Question: I am trying to make a custom vertical switch with CoreGraphics. I have switch background and the switch thumb drawing in separate views, but for some reason, I can't seem to set the background color of the thumb view to clearcolor. Any help would be greatly appreciated!

'''
![import UIKit
import QuartzCore
class ThumbView:UIView {
var thumbPath = UIBezierPath()
init(frame: CGRect) {
super.init(frame: frame)
// self.opaque = false
// self.backgroundColor = UIColor.clearColor()
}
init(coder aDecoder: NSCoder!) {
super.init(coder: aDecoder)
self.opaque = false
self.backgroundColor = UIColor.clearColor()
}
override func drawRect(rect: CGRect) {
let contentFrame = rect
let context = UIGraphicsGetCurrentContext()
let bgPath = UIBezierPath(rect: self.frame)
let bgColor = UIColor.clearColor()
bgColor.setFill()
bgPath.fill()
self.backgroundColor = bgColor;
let white = UIColor(red: 1.000, green: 1.000, blue: 1.000, alpha: 1.000)
let shadowOffset = CGSizeMake(0.1, 3.1)
let shadowBlurRadius: CGFloat = 5
let shadow = UIColor.darkGrayColor()
CGContextSaveGState(context)
//// thumb Drawing
thumbPath = UIBezierPath(ovalInRect: CGRectMake(0, 0, rect.size.height, rect.size.width))
CGContextSaveGState(context)
CGContextSetShadowWithColor(context, shadowOffset, shadowBlurRadius, shadow.CGColor)
white.setFill()
thumbPath.fill()
CGContextRestoreGState(context)
}
}
class VerticalSwitch: UIView {
var switchBackgroundPath = UIBezierPath()
var thumbView = ThumbView()
init(frame: CGRect) {
super.init(frame: frame)
}
init(coder aDecoder: NSCoder!) {
super.init(coder: aDecoder)
self.clipsToBounds = true
thumbView = ThumbView()
NSLog("%@", NSStringFromCGRect(self.frame))
self.addSubview(thumbView)
}
override func layoutSubviews() {
thumbView.frame = CGRectMake(5, 5, self.frame.size.width - 10, self.frame.size.width - 10)
}
// Only override drawRect: if you perform custom drawing.
// An empty implementation adversely affects performance during animation.
override func drawRect(rect: CGRect)
{
let contentFrame = rect
//// General Declarations
let context = UIGraphicsGetCurrentContext()
//// Color Declarations
let gDGreen = UIColor(red: 0.157, green: 0.475, blue: 0.153, alpha: 1.000)
//// Shadow Declarations
let innerShadow = UIColor.darkGrayColor().colorWithAlphaComponent(0.9)
let innerShadowOffset = CGSizeMake(0.1, -5.1)
let innerShadowBlurRadius: CGFloat = 10
//// switchBackground Drawing
switchBackgroundPath.moveToPoint(CGPointMake(contentFrame.minX + 85.36, contentFrame.minY + 0.06764 * contentFrame.height))
switchBackgroundPath.addCurveToPoint(CGPointMake(contentFrame.minX + 100, contentFrame.minY + 0.23095 * contentFrame.height), controlPoint1: CGPointMake(contentFrame.minX + 95.12, contentFrame.minY + 0.11274 * contentFrame.height), controlPoint2: CGPointMake(contentFrame.minX + 100, contentFrame.minY + 0.17184 * contentFrame.height))
switchBackgroundPath.addLineToPoint(CGPointMake(contentFrame.minX + 100, contentFrame.minY + 0.76905 * contentFrame.height))
switchBackgroundPath.addCurveToPoint(CGPointMake(contentFrame.minX + 85.36, contentFrame.minY + 0.93236 * contentFrame.height), controlPoint1: CGPointMake(contentFrame.minX + 100, contentFrame.minY + 0.82816 * contentFrame.height), controlPoint2: CGPointMake(contentFrame.minX + 95.12, contentFrame.minY + 0.88726 * contentFrame.height))
switchBackgroundPath.addCurveToPoint(CGPointMake(contentFrame.minX + 14.64, contentFrame.minY + 0.93236 * contentFrame.height), controlPoint1: CGPointMake(contentFrame.minX + 65.83, contentFrame.minY + 1.02255 * contentFrame.height), controlPoint2: CGPointMake(contentFrame.minX + 34.17, contentFrame.minY + 1.02255 * contentFrame.height))
switchBackgroundPath.addCurveToPoint(CGPointMake(contentFrame.minX, contentFrame.minY + 0.76905 * contentFrame.height), controlPoint1: CGPointMake(contentFrame.minX + 4.88, contentFrame.minY + 0.88726 * contentFrame.height), controlPoint2: CGPointMake(contentFrame.minX, contentFrame.minY + 0.82816 * contentFrame.height))
switchBackgroundPath.addLineToPoint(CGPointMake(contentFrame.minX, contentFrame.minY + 0.23095 * contentFrame.height))
switchBackgroundPath.addCurveToPoint(CGPointMake(contentFrame.minX + 14.64, contentFrame.minY + 0.06764 * contentFrame.height), controlPoint1: CGPointMake(contentFrame.minX, contentFrame.minY + 0.17184 * contentFrame.height), controlPoint2: CGPointMake(contentFrame.minX + 4.88, contentFrame.minY + 0.11274 * contentFrame.height))
switchBackgroundPath.addCurveToPoint(CGPointMake(contentFrame.minX + 85.36, contentFrame.minY + 0.06764 * contentFrame.height), controlPoint1: CGPointMake(contentFrame.minX + 34.17, contentFrame.minY + -0.02255 * contentFrame.height), controlPoint2: CGPointMake(contentFrame.minX + 65.83, contentFrame.minY + -0.02255 * contentFrame.height))
switchBackgroundPath.closePath()
gDGreen.setFill()
switchBackgroundPath.fill()
////// switchBackground Inner Shadow
CGContextSaveGState(context)
CGContextClipToRect(context, switchBackgroundPath.bounds)
CGContextSetShadow(context, CGSizeMake(0, 0), 0)
CGContextSetAlpha(context, CGColorGetAlpha(innerShadow.CGColor))
CGContextBeginTransparencyLayer(context, nil)
let switchBackgroundOpaqueShadow = innerShadow.colorWithAlphaComponent(1)
CGContextSetShadowWithColor(context, innerShadowOffset, innerShadowBlurRadius, switchBackgroundOpaqueShadow.CGColor)
CGContextSetBlendMode(context, kCGBlendModeSourceOut)
CGContextBeginTransparencyLayer(context, nil)
switchBackgroundOpaqueShadow.setFill()
switchBackgroundPath.fill()
CGContextEndTransparencyLayer(context)
CGContextRestoreGState(context)
}
override func touchesBegan(touches: NSSet!, withEvent event: UIEvent!) {
}
}]
'''
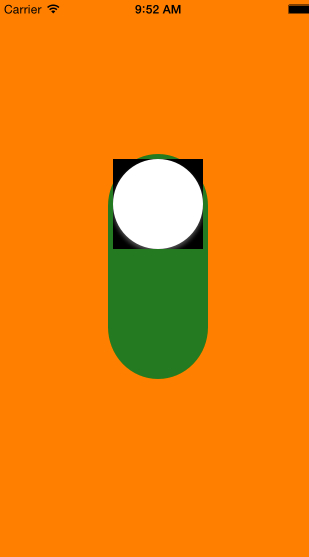
Answer: You should create thumbView using constructor with frame parameter:
'''
thumbView = ThumbView(frame: CGRectMake(0,0, 0, 0))
'''
And ThumbView 'init(frame: CGRect)' should be:
'''
init(frame: CGRect) {
super.init(frame: frame)
self.opaque = false
self.backgroundColor = UIColor.clearColor()
}
'''
Alternatively you can create parameterless construct in ThumbView but must call 'super.init(frame:CGRectMake(0,0, 0, 0))' and set opaque and background properties anyway.
- 'CGContextRestoreGState''drawRect:'- 'CGContextEndTransparencyLayer''drawRect:''CGContextEndTransparencyLayer'
Emulator screenshot:

'''
import Foundation
import UIKit
import QuartzCore
class ThumbView:UIView {
var thumbPath = UIBezierPath()
init(frame: CGRect) {
super.init(frame: frame)
self.opaque = false
self.backgroundColor = UIColor.clearColor()
}
init(coder aDecoder: NSCoder!) {
super.init(coder: aDecoder)
self.opaque = false
self.backgroundColor = UIColor.clearColor()
}
override func drawRect(rect: CGRect) {
let contentFrame = rect
let context = UIGraphicsGetCurrentContext()
let bgPath = UIBezierPath(rect: self.frame)
let bgColor = UIColor.clearColor()
bgColor.setFill()
bgPath.fill()
self.backgroundColor = bgColor;
let white = UIColor(red: 1.000, green: 1.000, blue: 1.000, alpha: 1.000)
let shadowOffset = CGSizeMake(0.1, 3.1)
let shadowBlurRadius: CGFloat = 5
let shadow = UIColor.darkGrayColor()
CGContextSaveGState(context)
//// thumb Drawing
thumbPath = UIBezierPath(ovalInRect: CGRectMake(0, 0, rect.size.height, rect.size.width))
CGContextSaveGState(context)
CGContextSetShadowWithColor(context, shadowOffset, shadowBlurRadius, shadow.CGColor)
white.setFill()
thumbPath.fill()
CGContextRestoreGState(context)
CGContextRestoreGState(context)
}
}
class VerticalSwitch: UIView {
var switchBackgroundPath = UIBezierPath()
var thumbView = ThumbView()
init(frame: CGRect) {
super.init(frame: frame)
}
init(coder aDecoder: NSCoder!) {
super.init(coder: aDecoder)
self.clipsToBounds = true
thumbView = ThumbView(frame: CGRectMake(0,0, 0, 0))
NSLog("%@", NSStringFromCGRect(self.frame))
self.addSubview(thumbView)
}
override func layoutSubviews() {
thumbView.frame = CGRectMake(5, 5, self.frame.size.width - 10, self.frame.size.width - 10)
}
// Only override drawRect: if you perform custom drawing.
// An empty implementation adversely affects performance during animation.
override func drawRect(rect: CGRect)
{
let contentFrame = rect
//// General Declarations
let context = UIGraphicsGetCurrentContext()
//// Color Declarations
let gDGreen = UIColor(red: 0.157, green: 0.475, blue: 0.153, alpha: 1.000)
//// Shadow Declarations
let innerShadow = UIColor.darkGrayColor().colorWithAlphaComponent(0.9)
let innerShadowOffset = CGSizeMake(0.1, -5.1)
let innerShadowBlurRadius: CGFloat = 10
//// switchBackground Drawing
switchBackgroundPath.moveToPoint(CGPointMake(contentFrame.minX + 85.36, contentFrame.minY + 0.06764 * contentFrame.height))
switchBackgroundPath.addCurveToPoint(CGPointMake(contentFrame.minX + 100, contentFrame.minY + 0.23095 * contentFrame.height), controlPoint1: CGPointMake(contentFrame.minX + 95.12, contentFrame.minY + 0.11274 * contentFrame.height), controlPoint2: CGPointMake(contentFrame.minX + 100, contentFrame.minY + 0.17184 * contentFrame.height))
switchBackgroundPath.addLineToPoint(CGPointMake(contentFrame.minX + 100, contentFrame.minY + 0.76905 * contentFrame.height))
switchBackgroundPath.addCurveToPoint(CGPointMake(contentFrame.minX + 85.36, contentFrame.minY + 0.93236 * contentFrame.height), controlPoint1: CGPointMake(contentFrame.minX + 100, contentFrame.minY + 0.82816 * contentFrame.height), controlPoint2: CGPointMake(contentFrame.minX + 95.12, contentFrame.minY + 0.88726 * contentFrame.height))
switchBackgroundPath.addCurveToPoint(CGPointMake(contentFrame.minX + 14.64, contentFrame.minY + 0.93236 * contentFrame.height), controlPoint1: CGPointMake(contentFrame.minX + 65.83, contentFrame.minY + 1.02255 * contentFrame.height), controlPoint2: CGPointMake(contentFrame.minX + 34.17, contentFrame.minY + 1.02255 * contentFrame.height))
switchBackgroundPath.addCurveToPoint(CGPointMake(contentFrame.minX, contentFrame.minY + 0.76905 * contentFrame.height), controlPoint1: CGPointMake(contentFrame.minX + 4.88, contentFrame.minY + 0.88726 * contentFrame.height), controlPoint2: CGPointMake(contentFrame.minX, contentFrame.minY + 0.82816 * contentFrame.height))
switchBackgroundPath.addLineToPoint(CGPointMake(contentFrame.minX, contentFrame.minY + 0.23095 * contentFrame.height))
switchBackgroundPath.addCurveToPoint(CGPointMake(contentFrame.minX + 14.64, contentFrame.minY + 0.06764 * contentFrame.height), controlPoint1: CGPointMake(contentFrame.minX, contentFrame.minY + 0.17184 * contentFrame.height), controlPoint2: CGPointMake(contentFrame.minX + 4.88, contentFrame.minY + 0.11274 * contentFrame.height))
switchBackgroundPath.addCurveToPoint(CGPointMake(contentFrame.minX + 85.36, contentFrame.minY + 0.06764 * contentFrame.height), controlPoint1: CGPointMake(contentFrame.minX + 34.17, contentFrame.minY + -0.02255 * contentFrame.height), controlPoint2: CGPointMake(contentFrame.minX + 65.83, contentFrame.minY + -0.02255 * contentFrame.height))
switchBackgroundPath.closePath()
gDGreen.setFill()
switchBackgroundPath.fill()
////// switchBackground Inner Shadow
CGContextSaveGState(context)
CGContextClipToRect(context, switchBackgroundPath.bounds)
CGContextSetShadow(context, CGSizeMake(0, 0), 0)
CGContextSetAlpha(context, CGColorGetAlpha(innerShadow.CGColor))
CGContextBeginTransparencyLayer(context, nil)
let switchBackgroundOpaqueShadow = innerShadow.colorWithAlphaComponent(1)
CGContextSetShadowWithColor(context, innerShadowOffset, innerShadowBlurRadius, switchBackgroundOpaqueShadow.CGColor)
CGContextSetBlendMode(context, kCGBlendModeSourceOut)
CGContextBeginTransparencyLayer(context, nil)
switchBackgroundOpaqueShadow.setFill()
switchBackgroundPath.fill()
CGContextEndTransparencyLayer(context)
CGContextEndTransparencyLayer(context)
CGContextRestoreGState(context)
}
override func touchesBegan(touches: NSSet!, withEvent event: UIEvent!) {
}
}
'''